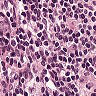
Metastatic tissue present: no